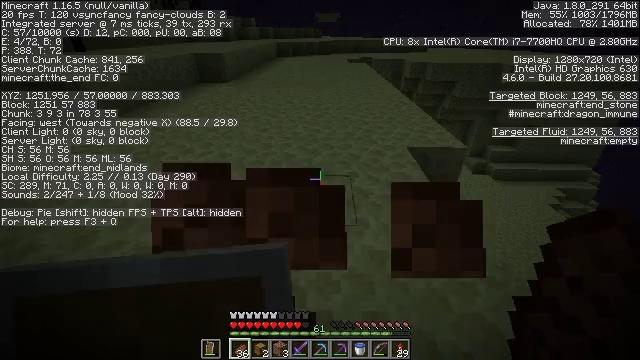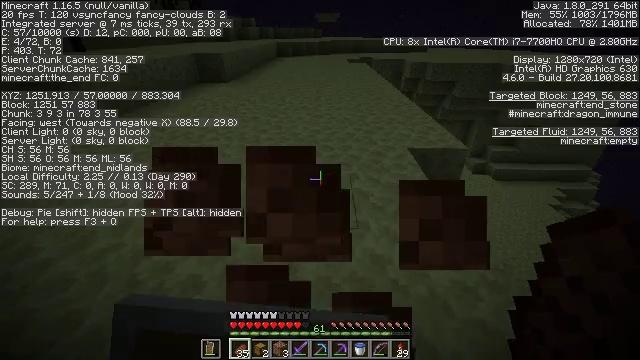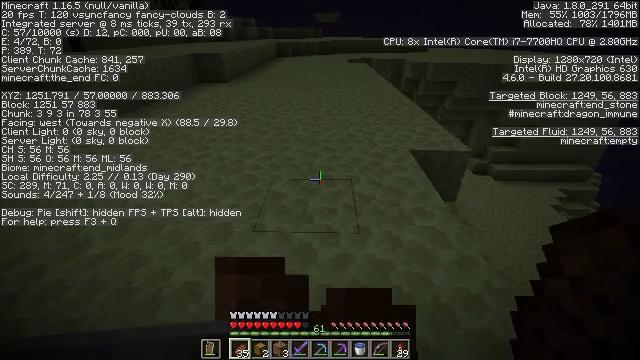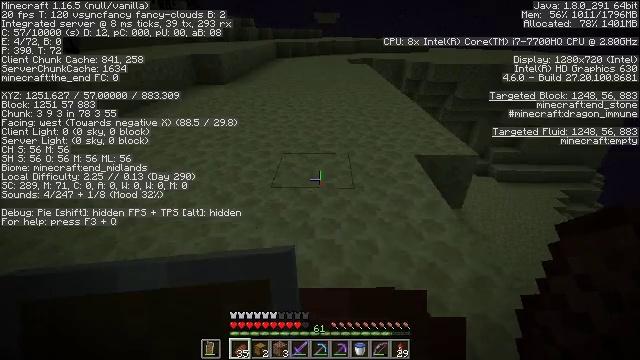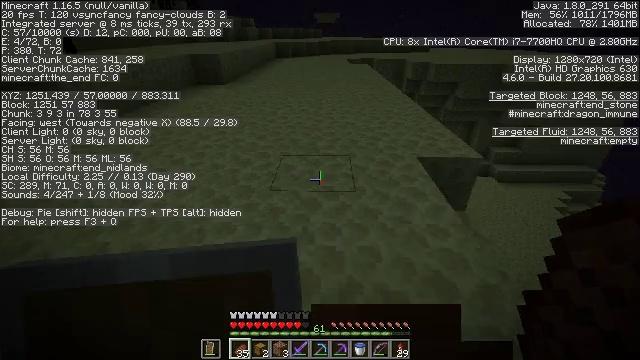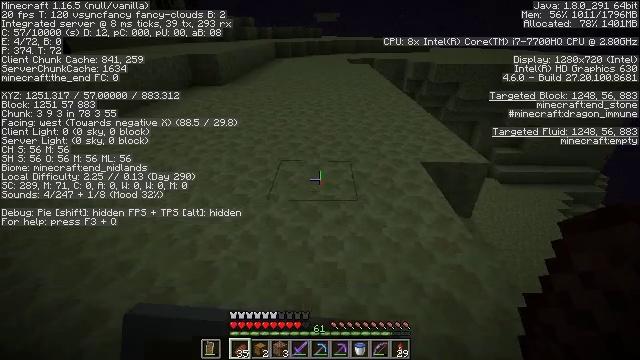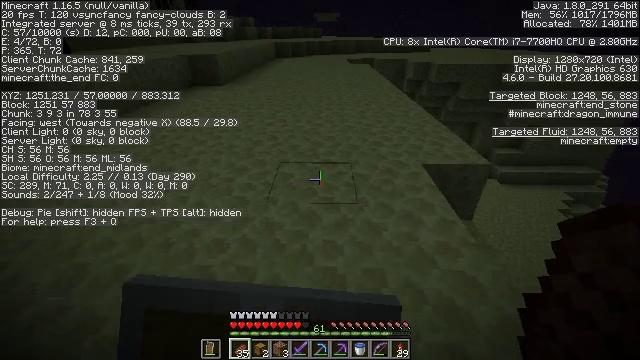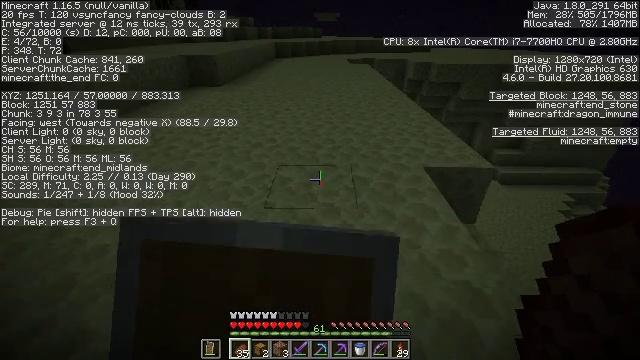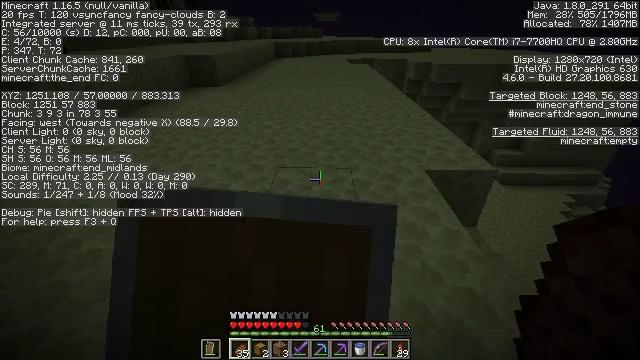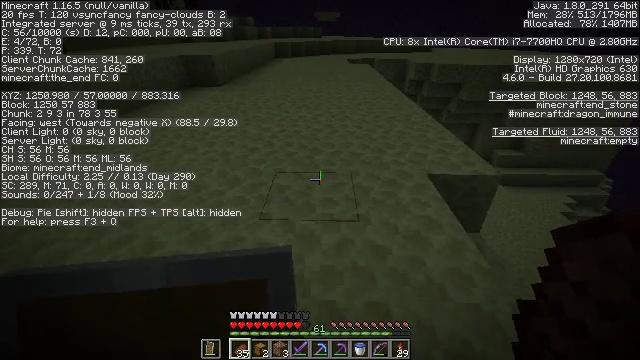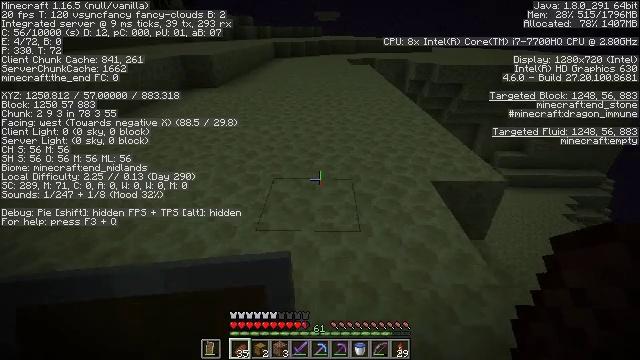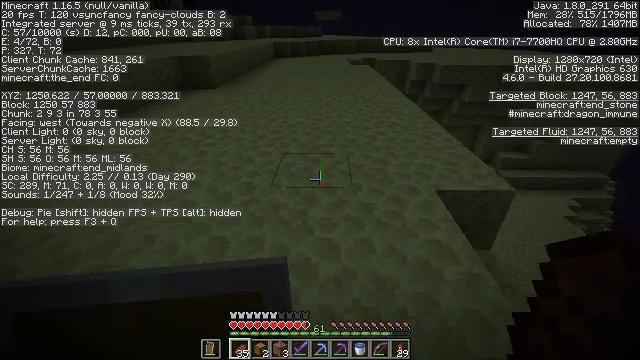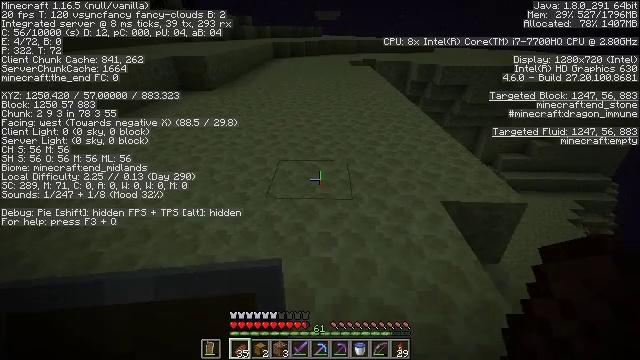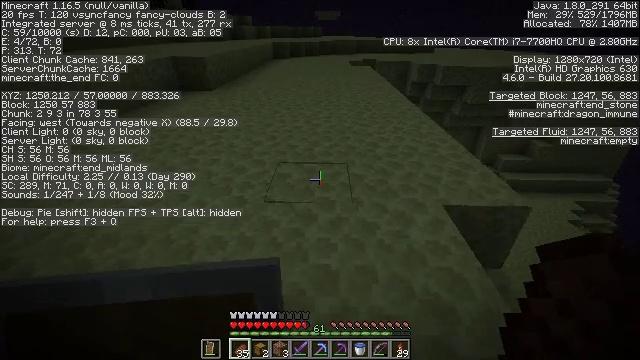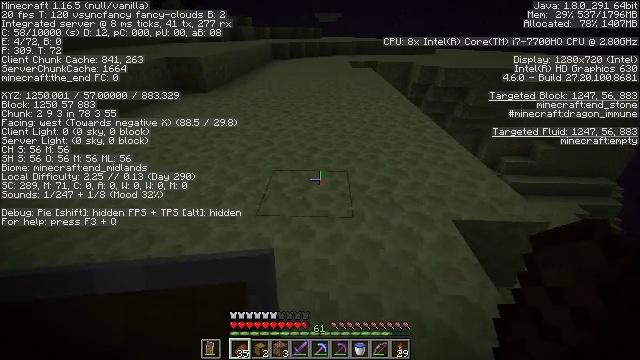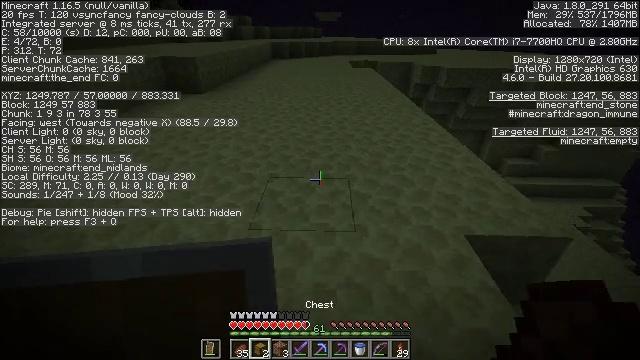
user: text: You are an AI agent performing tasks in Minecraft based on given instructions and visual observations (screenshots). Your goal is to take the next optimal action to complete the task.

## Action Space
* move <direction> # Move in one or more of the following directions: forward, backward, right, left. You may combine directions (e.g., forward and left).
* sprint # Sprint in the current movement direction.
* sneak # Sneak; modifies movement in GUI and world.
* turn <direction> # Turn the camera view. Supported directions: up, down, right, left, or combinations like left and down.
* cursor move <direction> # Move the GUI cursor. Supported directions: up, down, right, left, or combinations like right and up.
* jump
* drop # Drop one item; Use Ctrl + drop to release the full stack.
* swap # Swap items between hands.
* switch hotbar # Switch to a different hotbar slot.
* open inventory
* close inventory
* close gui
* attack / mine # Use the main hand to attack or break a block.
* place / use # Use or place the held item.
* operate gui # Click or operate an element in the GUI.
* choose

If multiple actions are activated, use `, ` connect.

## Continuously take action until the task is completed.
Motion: motion action
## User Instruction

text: Extract end stone with a pickaxe.
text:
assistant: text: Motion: move forward, use / place
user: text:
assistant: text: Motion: move forward, use / place
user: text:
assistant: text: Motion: move forward, use / place
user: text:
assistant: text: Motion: move forward, use / place
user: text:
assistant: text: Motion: move forward, use / place
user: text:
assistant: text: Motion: move forward, use / place
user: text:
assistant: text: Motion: move forward, use / place
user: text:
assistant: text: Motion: move forward, use / place
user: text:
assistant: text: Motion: move forward
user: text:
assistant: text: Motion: move forward
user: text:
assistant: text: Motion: move forward
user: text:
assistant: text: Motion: move forward
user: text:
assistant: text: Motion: move forward
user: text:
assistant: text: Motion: move forward
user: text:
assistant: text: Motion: move forward
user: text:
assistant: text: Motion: no_op
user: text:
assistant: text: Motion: no_op
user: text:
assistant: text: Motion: no_op
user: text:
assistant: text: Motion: no_op
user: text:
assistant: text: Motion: move forward
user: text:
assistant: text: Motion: move forward
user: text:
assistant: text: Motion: move forward
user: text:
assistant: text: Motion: no_op
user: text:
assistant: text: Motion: move forward
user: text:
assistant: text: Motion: move forward
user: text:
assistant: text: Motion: move forward
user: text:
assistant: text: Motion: move forward
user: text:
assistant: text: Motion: move forward
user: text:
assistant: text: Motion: move forward
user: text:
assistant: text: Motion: move forward